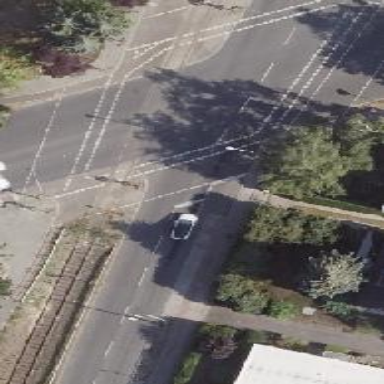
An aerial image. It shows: Road crossing with traffic signals.